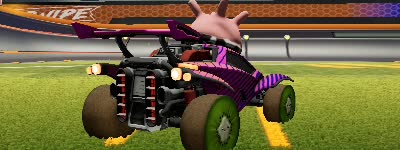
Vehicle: octane